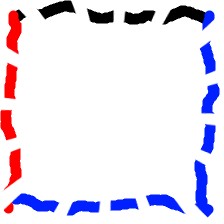
Shape: square